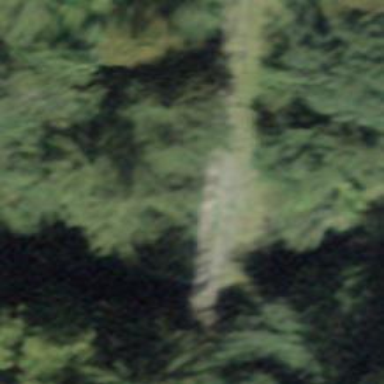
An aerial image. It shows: Abandoned railway bridge.